Aerial crown-view tile of a tropical tree (Barro Colorado Island, Panama), acquired 20240813:
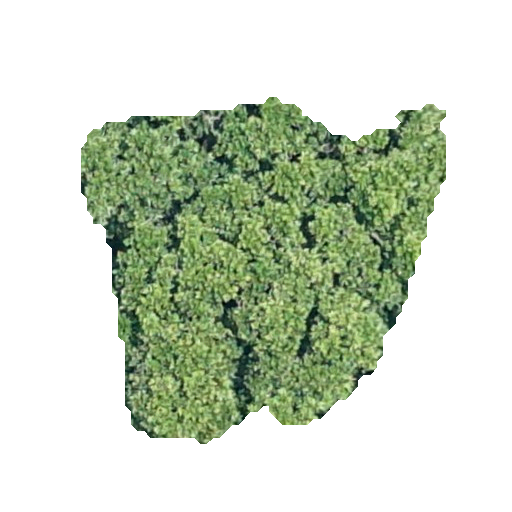
Species: Anacardium excelsum
GBIF accepted scientific name: Anacardium excelsum
Crown area: 137.851 m²